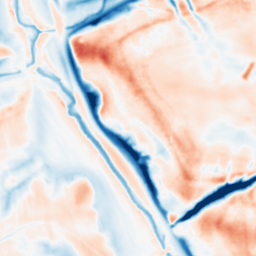
Category: multiscale
Decomposition family: dog
Decomposition parameters: sigma_low: 1
sigma_high: 10
Upsampling method: sinc_hamming
Upsampling parameters: scale: 8
kernel_size: 16
Upsampling scale: 8